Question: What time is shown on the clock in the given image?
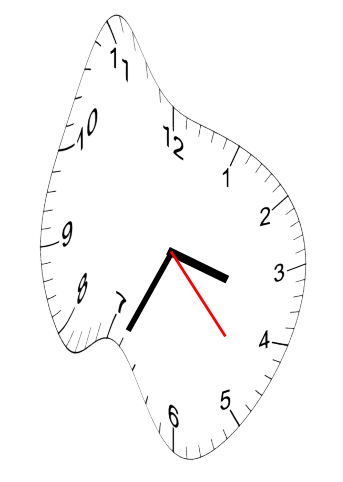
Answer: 03:34:23